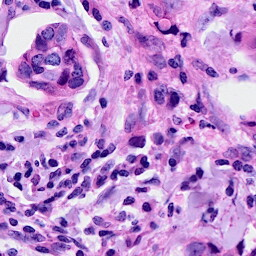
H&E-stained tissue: Breast